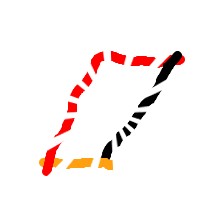
Shape: parallelogram